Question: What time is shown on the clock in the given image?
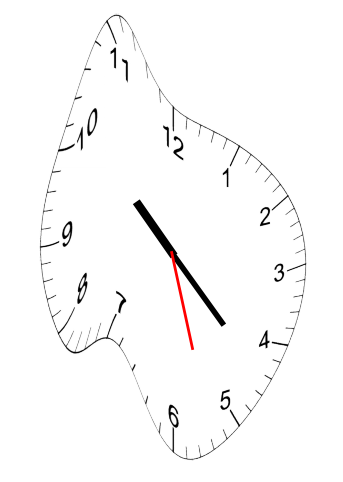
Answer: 10:22:27